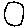
Label: circle